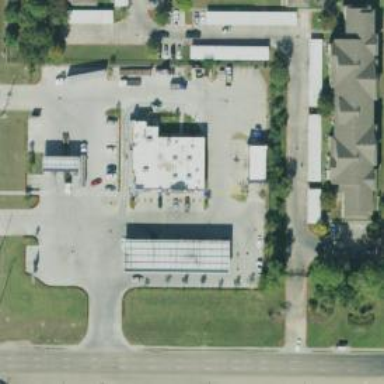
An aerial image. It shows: Convenience shop.